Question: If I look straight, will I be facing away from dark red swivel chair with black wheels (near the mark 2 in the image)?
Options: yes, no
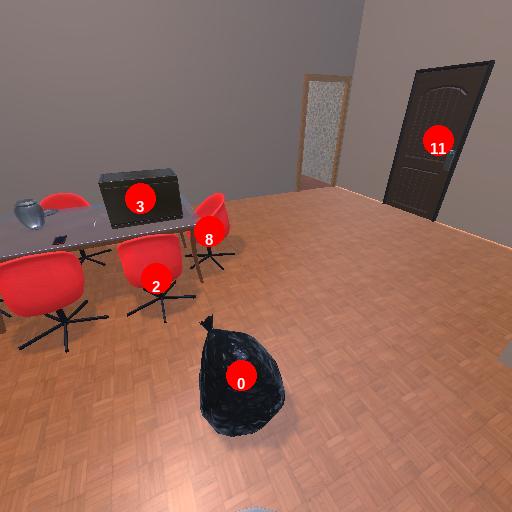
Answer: yes